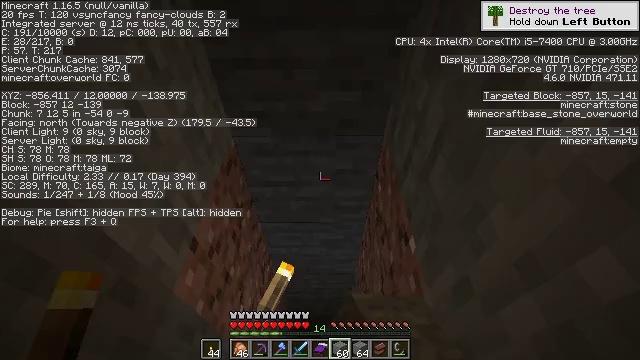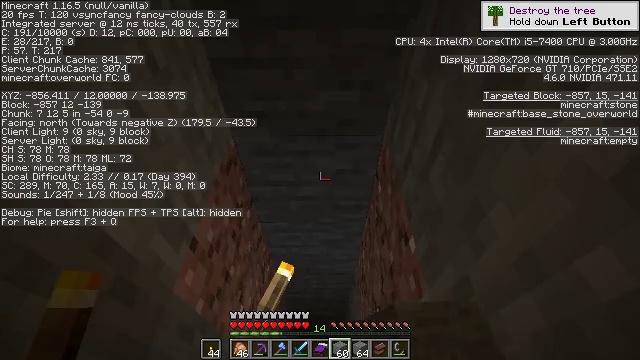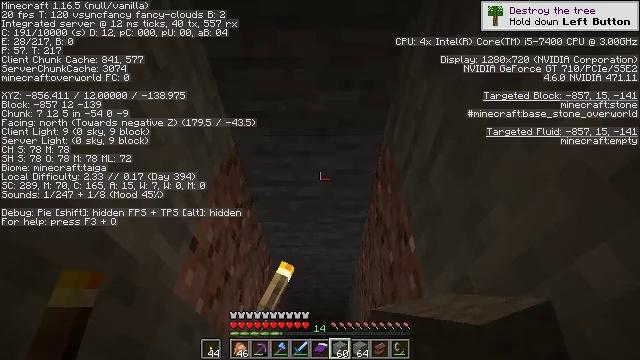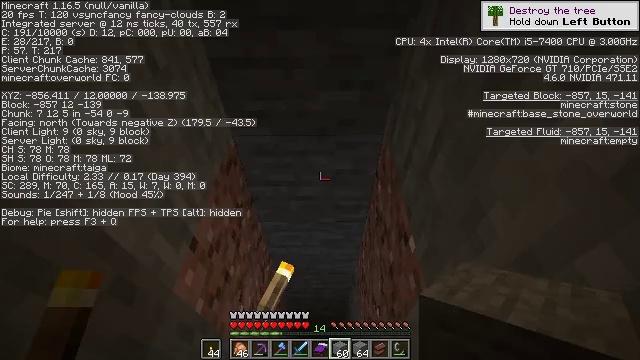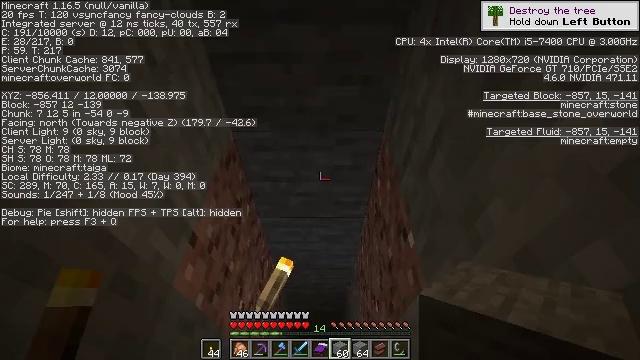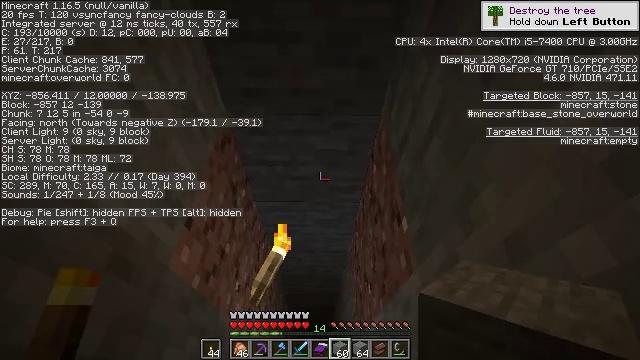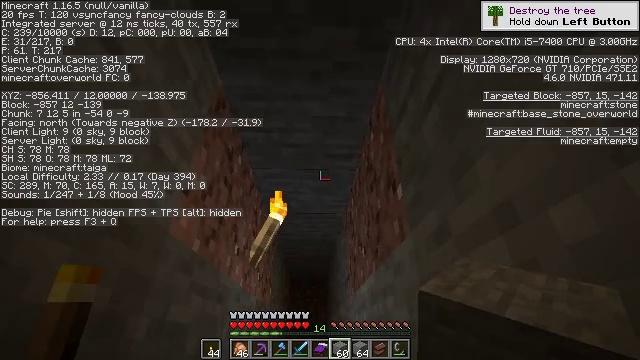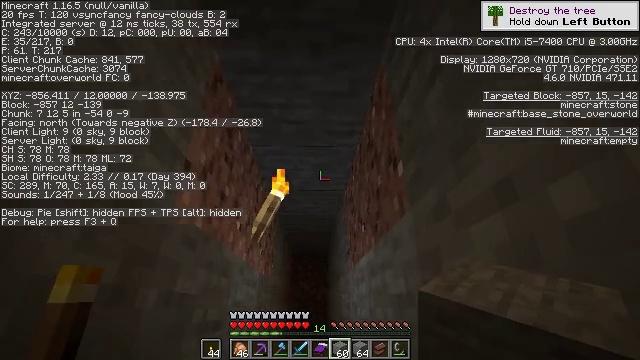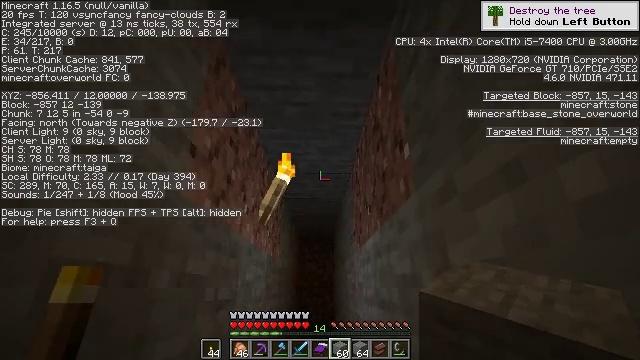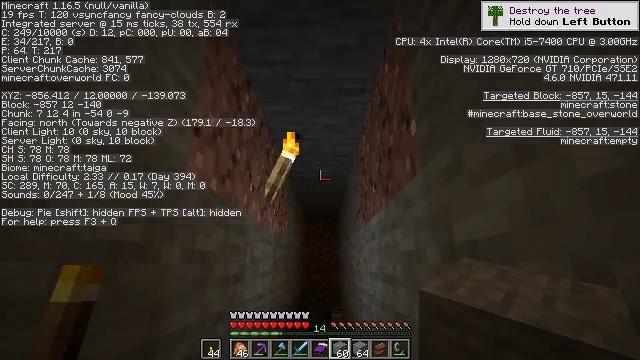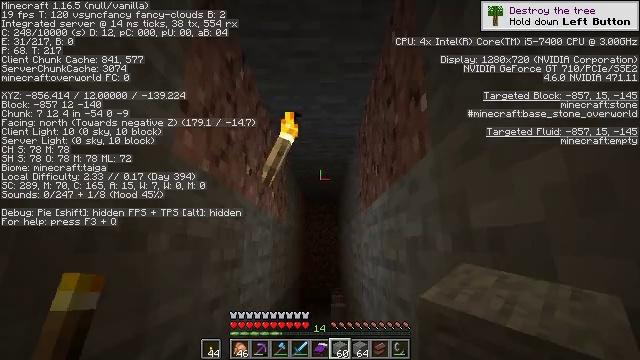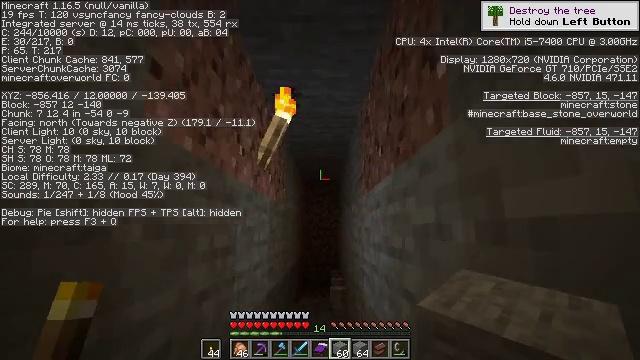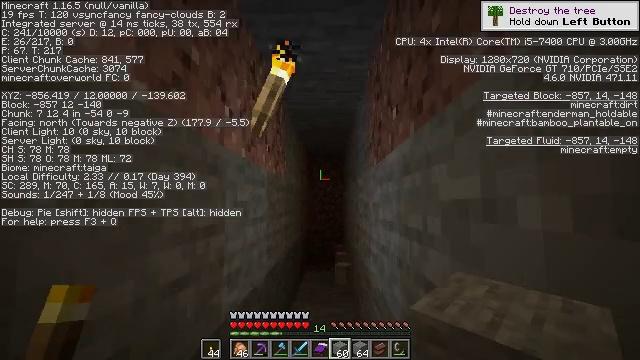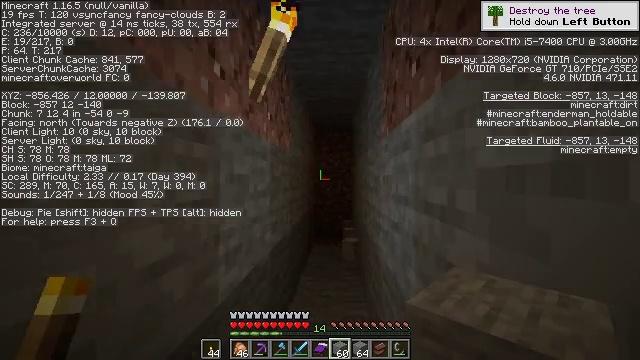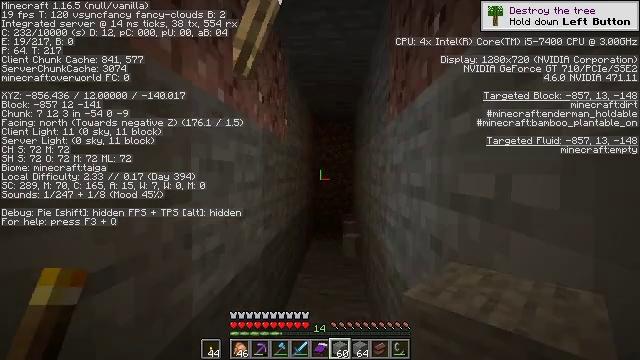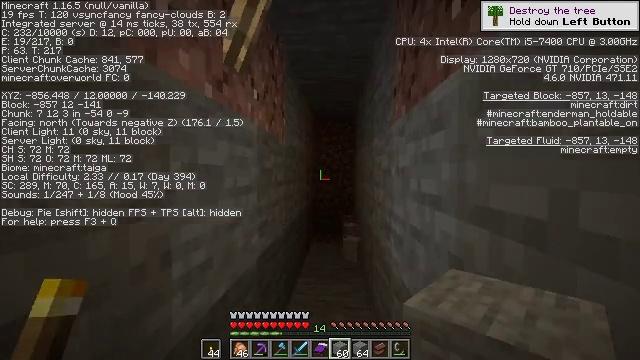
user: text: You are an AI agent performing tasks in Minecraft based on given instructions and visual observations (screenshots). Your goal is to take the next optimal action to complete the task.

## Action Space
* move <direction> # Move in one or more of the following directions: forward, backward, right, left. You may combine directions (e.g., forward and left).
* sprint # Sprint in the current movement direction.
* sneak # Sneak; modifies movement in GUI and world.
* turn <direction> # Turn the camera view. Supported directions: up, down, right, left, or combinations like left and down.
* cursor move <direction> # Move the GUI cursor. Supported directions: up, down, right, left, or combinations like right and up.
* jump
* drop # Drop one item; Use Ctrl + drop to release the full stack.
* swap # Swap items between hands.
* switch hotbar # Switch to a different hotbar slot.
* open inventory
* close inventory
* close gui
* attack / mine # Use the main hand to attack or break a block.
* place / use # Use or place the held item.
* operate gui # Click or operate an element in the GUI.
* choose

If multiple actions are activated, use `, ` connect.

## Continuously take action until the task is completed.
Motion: motion action
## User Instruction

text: Gather dirt.
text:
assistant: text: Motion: no_op
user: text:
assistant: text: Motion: no_op
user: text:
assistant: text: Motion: no_op
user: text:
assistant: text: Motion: no_op
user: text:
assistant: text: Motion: turn right and down
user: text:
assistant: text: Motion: turn down
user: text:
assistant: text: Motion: turn down
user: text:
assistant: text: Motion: turn left and down
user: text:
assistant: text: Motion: move forward, turn left and down
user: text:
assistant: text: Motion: move forward, turn down
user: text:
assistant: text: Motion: move forward, turn down
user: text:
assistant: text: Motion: move forward, turn left and down
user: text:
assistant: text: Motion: move forward, turn left and down
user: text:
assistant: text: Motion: move forward, turn down
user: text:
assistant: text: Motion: move forward
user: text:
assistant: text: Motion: move forward
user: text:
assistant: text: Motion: move forward
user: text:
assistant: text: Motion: move forward
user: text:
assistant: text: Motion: move forward, turn right
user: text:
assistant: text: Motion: move forward, turn right
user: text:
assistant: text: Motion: move forward, turn right
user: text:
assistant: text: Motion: move forward
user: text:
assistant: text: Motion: move forward
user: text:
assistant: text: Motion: move forward
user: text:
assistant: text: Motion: move forward
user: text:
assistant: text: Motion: move forward
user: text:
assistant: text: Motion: move forward
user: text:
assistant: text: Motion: move forward
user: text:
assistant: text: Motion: move forward
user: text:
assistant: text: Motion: no_op